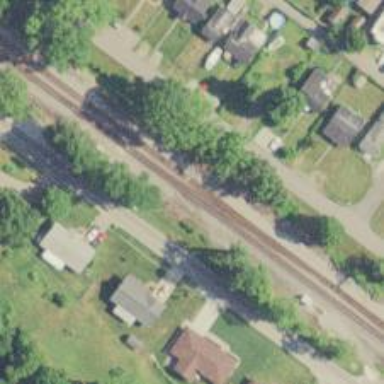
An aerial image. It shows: Railway track.